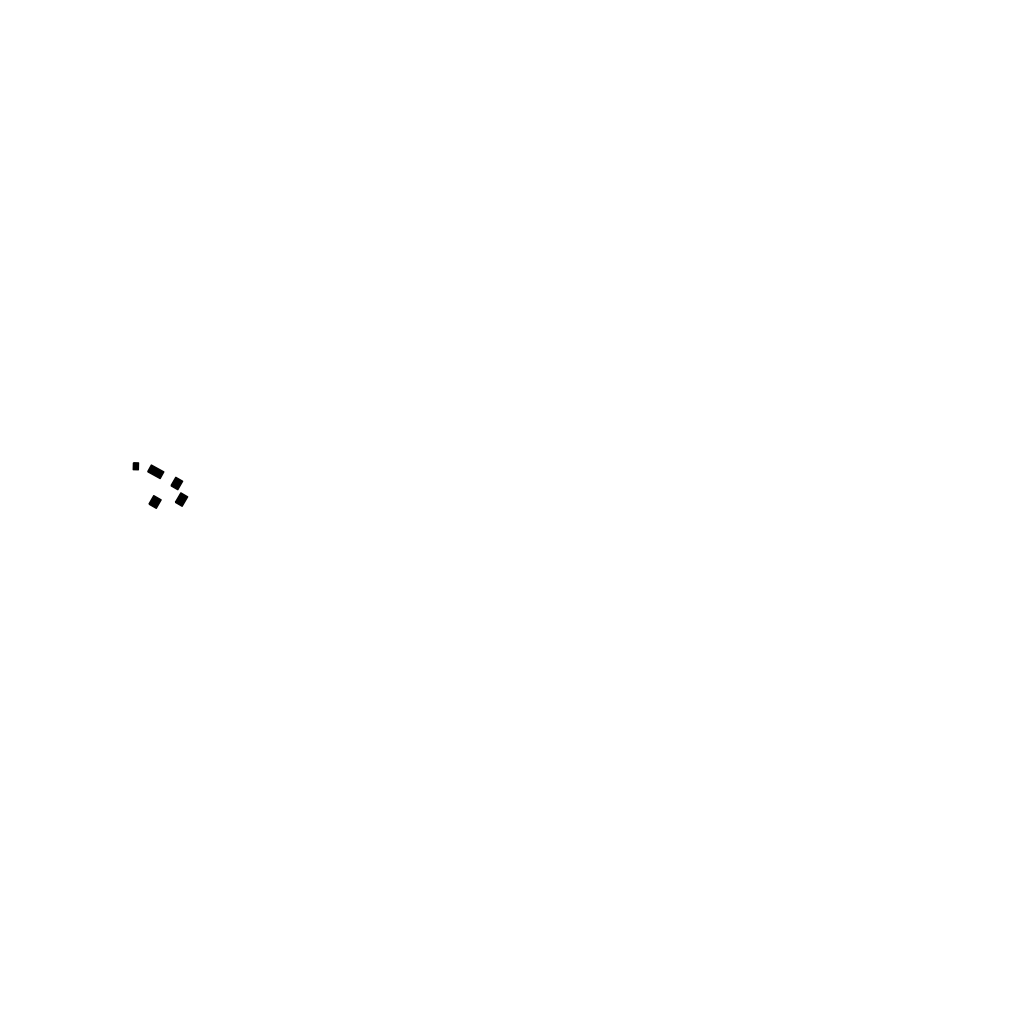
Tags: overhead vector_map, recreation, residential, individual_rise, density_1, Building, 1.0 km²